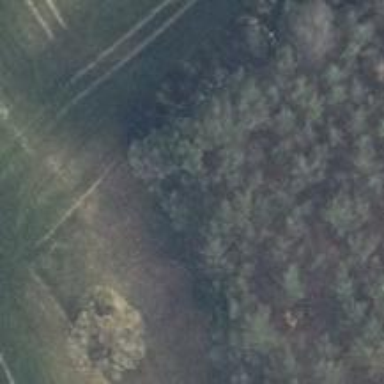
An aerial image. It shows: Hunting stand.